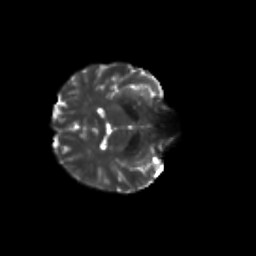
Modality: T2w
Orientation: axial
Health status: healthy
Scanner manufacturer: philips
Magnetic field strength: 3 T
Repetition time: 9.75 s
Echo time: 0.092 s